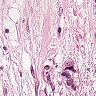
Metastatic tissue present: yes